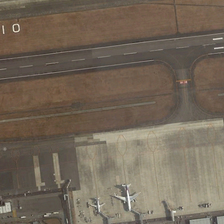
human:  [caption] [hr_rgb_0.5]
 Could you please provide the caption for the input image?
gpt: two white planes parked at the airport .

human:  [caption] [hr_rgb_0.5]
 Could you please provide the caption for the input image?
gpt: two white planes parked at the airport .

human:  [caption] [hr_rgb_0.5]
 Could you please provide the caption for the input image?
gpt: a bare land on both sides of the runway .

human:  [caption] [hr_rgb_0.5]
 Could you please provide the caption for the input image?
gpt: a bare land on both sides of the runway .

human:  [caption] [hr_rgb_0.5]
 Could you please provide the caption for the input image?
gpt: two white planes parked at the airport .